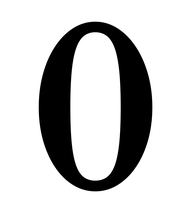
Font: LibreCaslonText_Medium